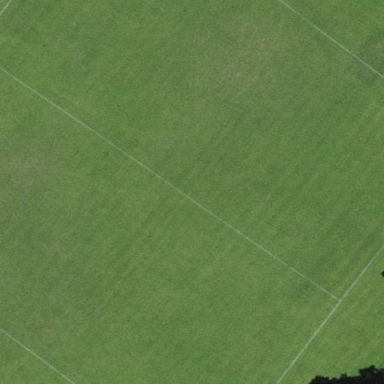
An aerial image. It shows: Grass pitch used for soccer.